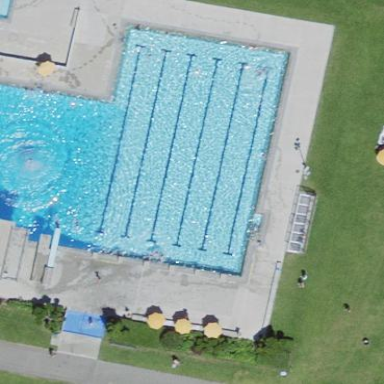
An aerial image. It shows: Swimming pool area designated for leisure land. It is suitable for swimming and diving sports.